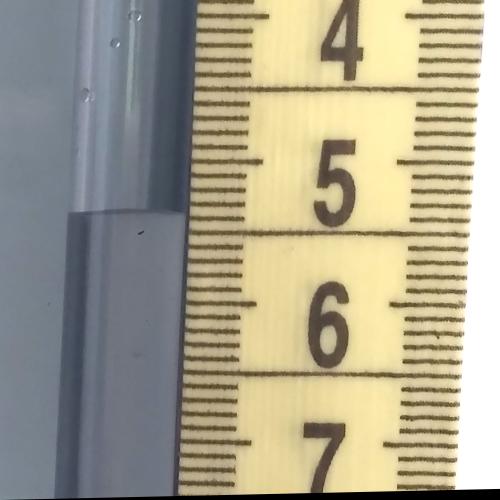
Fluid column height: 5.4 cm